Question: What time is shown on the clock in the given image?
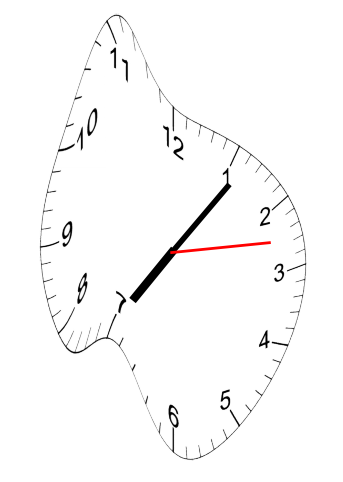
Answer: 07:06:13